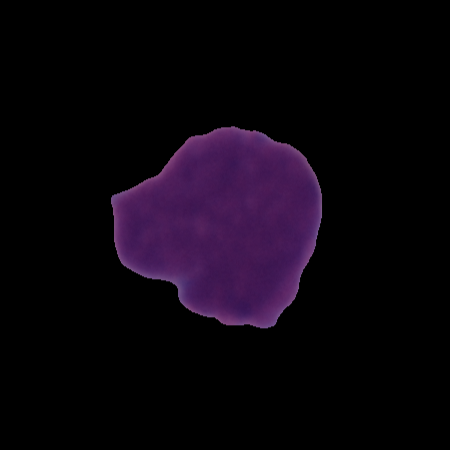
Label: healthy